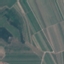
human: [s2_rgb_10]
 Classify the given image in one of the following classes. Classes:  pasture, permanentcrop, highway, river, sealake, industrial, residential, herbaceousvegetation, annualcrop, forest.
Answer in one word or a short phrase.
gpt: PermanentCrop